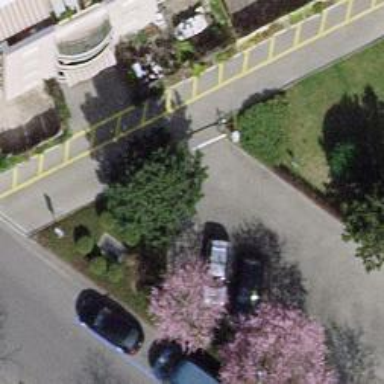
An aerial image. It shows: Lift gate barrier.